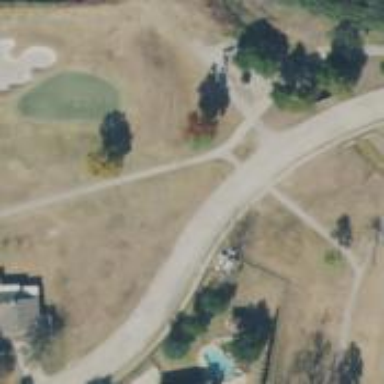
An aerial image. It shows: Path used for both walking and golf.